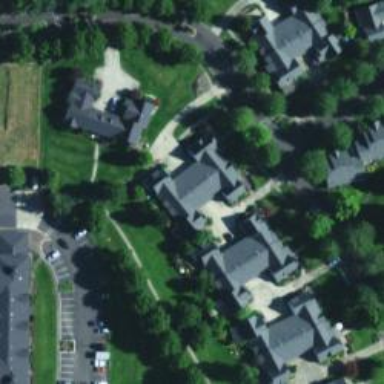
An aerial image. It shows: Driveway.